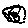
Label: hexagon